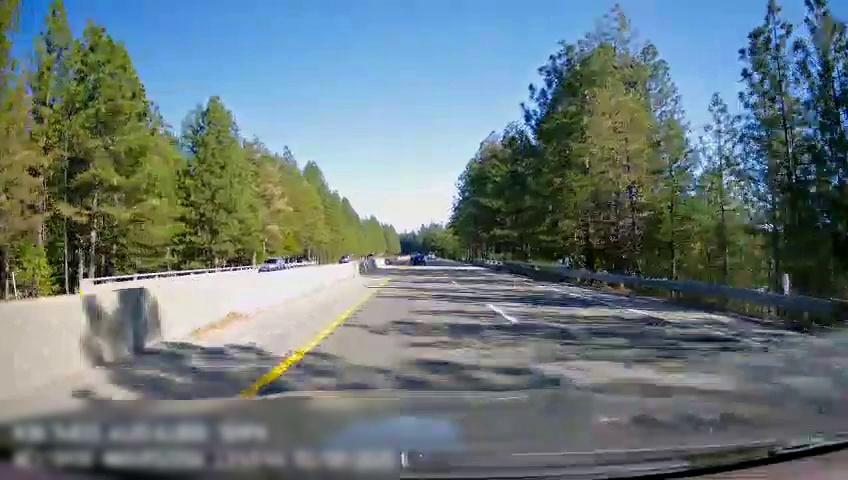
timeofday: Day
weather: Sunny
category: Drivable Space
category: Vehicles | Car
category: Vehicles | SUV
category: Vehicles | SUV
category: Lanes | Current Lane
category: Lanes | Current Lane
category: Lanes | Alternate Lane